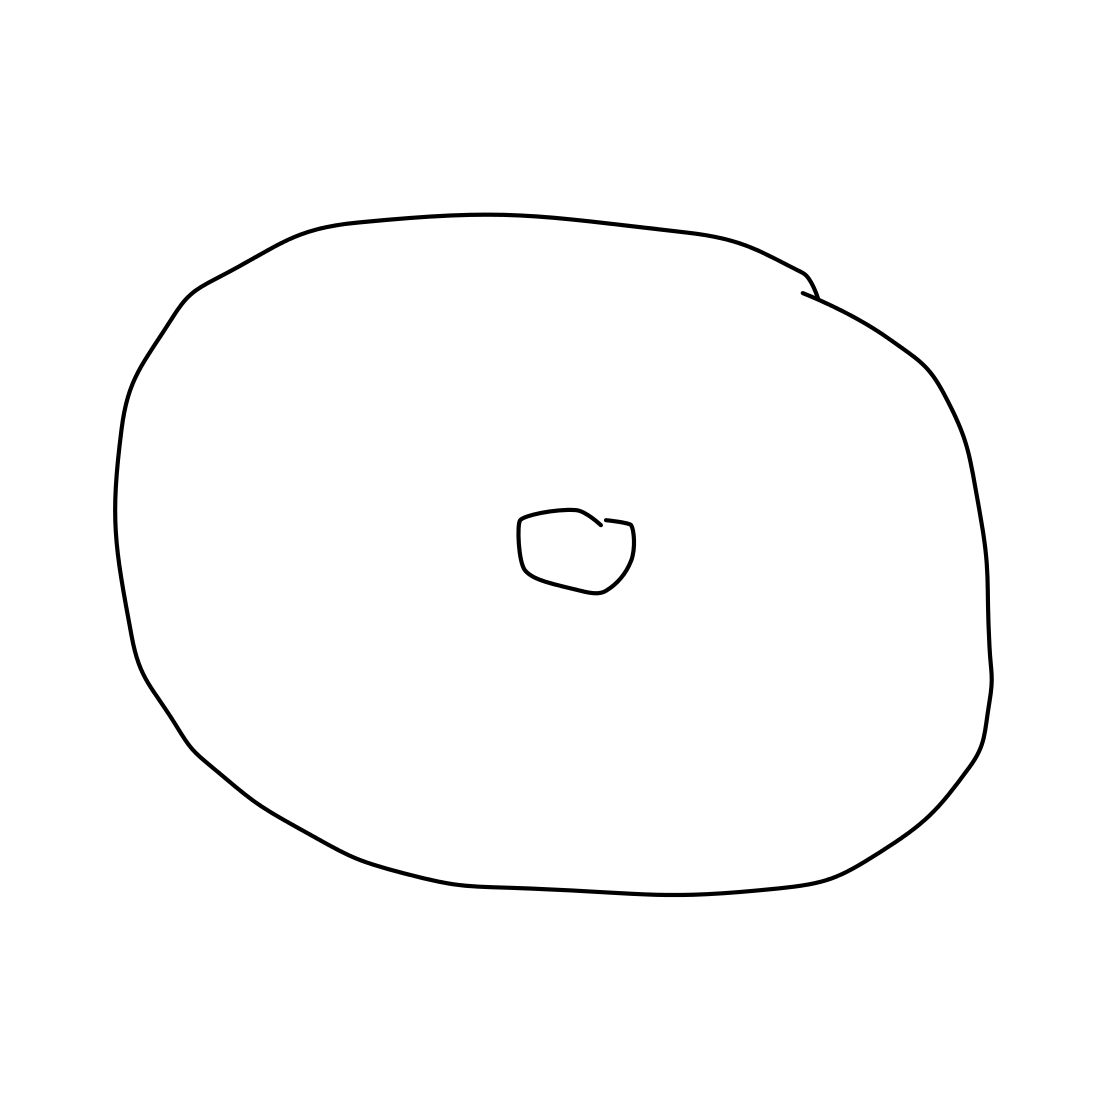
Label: door handle